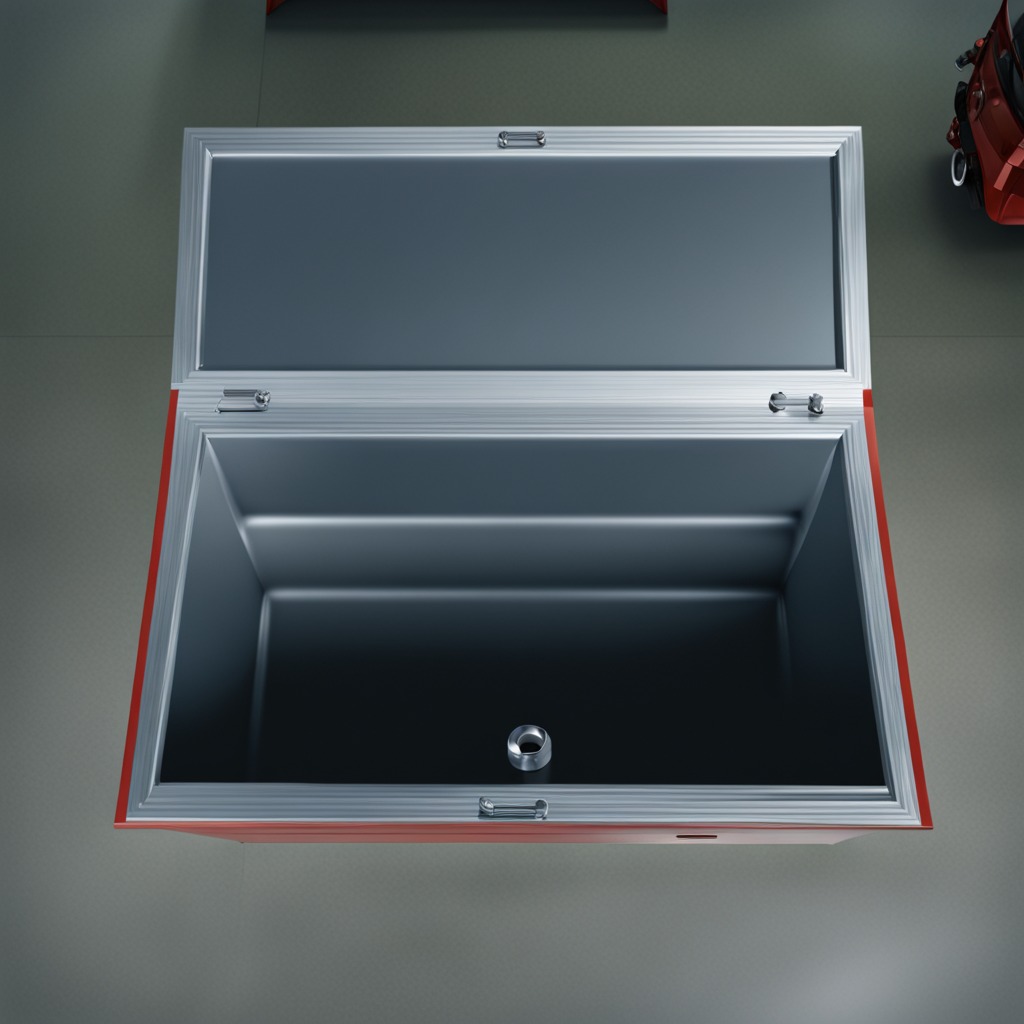
A metal nut is lying on the surface of the toolbox.